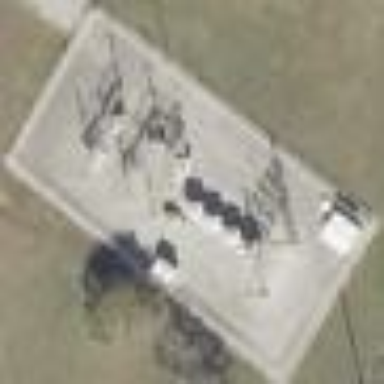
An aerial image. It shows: Distribution substation surrounded by fence.